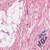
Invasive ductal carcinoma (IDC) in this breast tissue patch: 0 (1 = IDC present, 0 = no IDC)